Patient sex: F
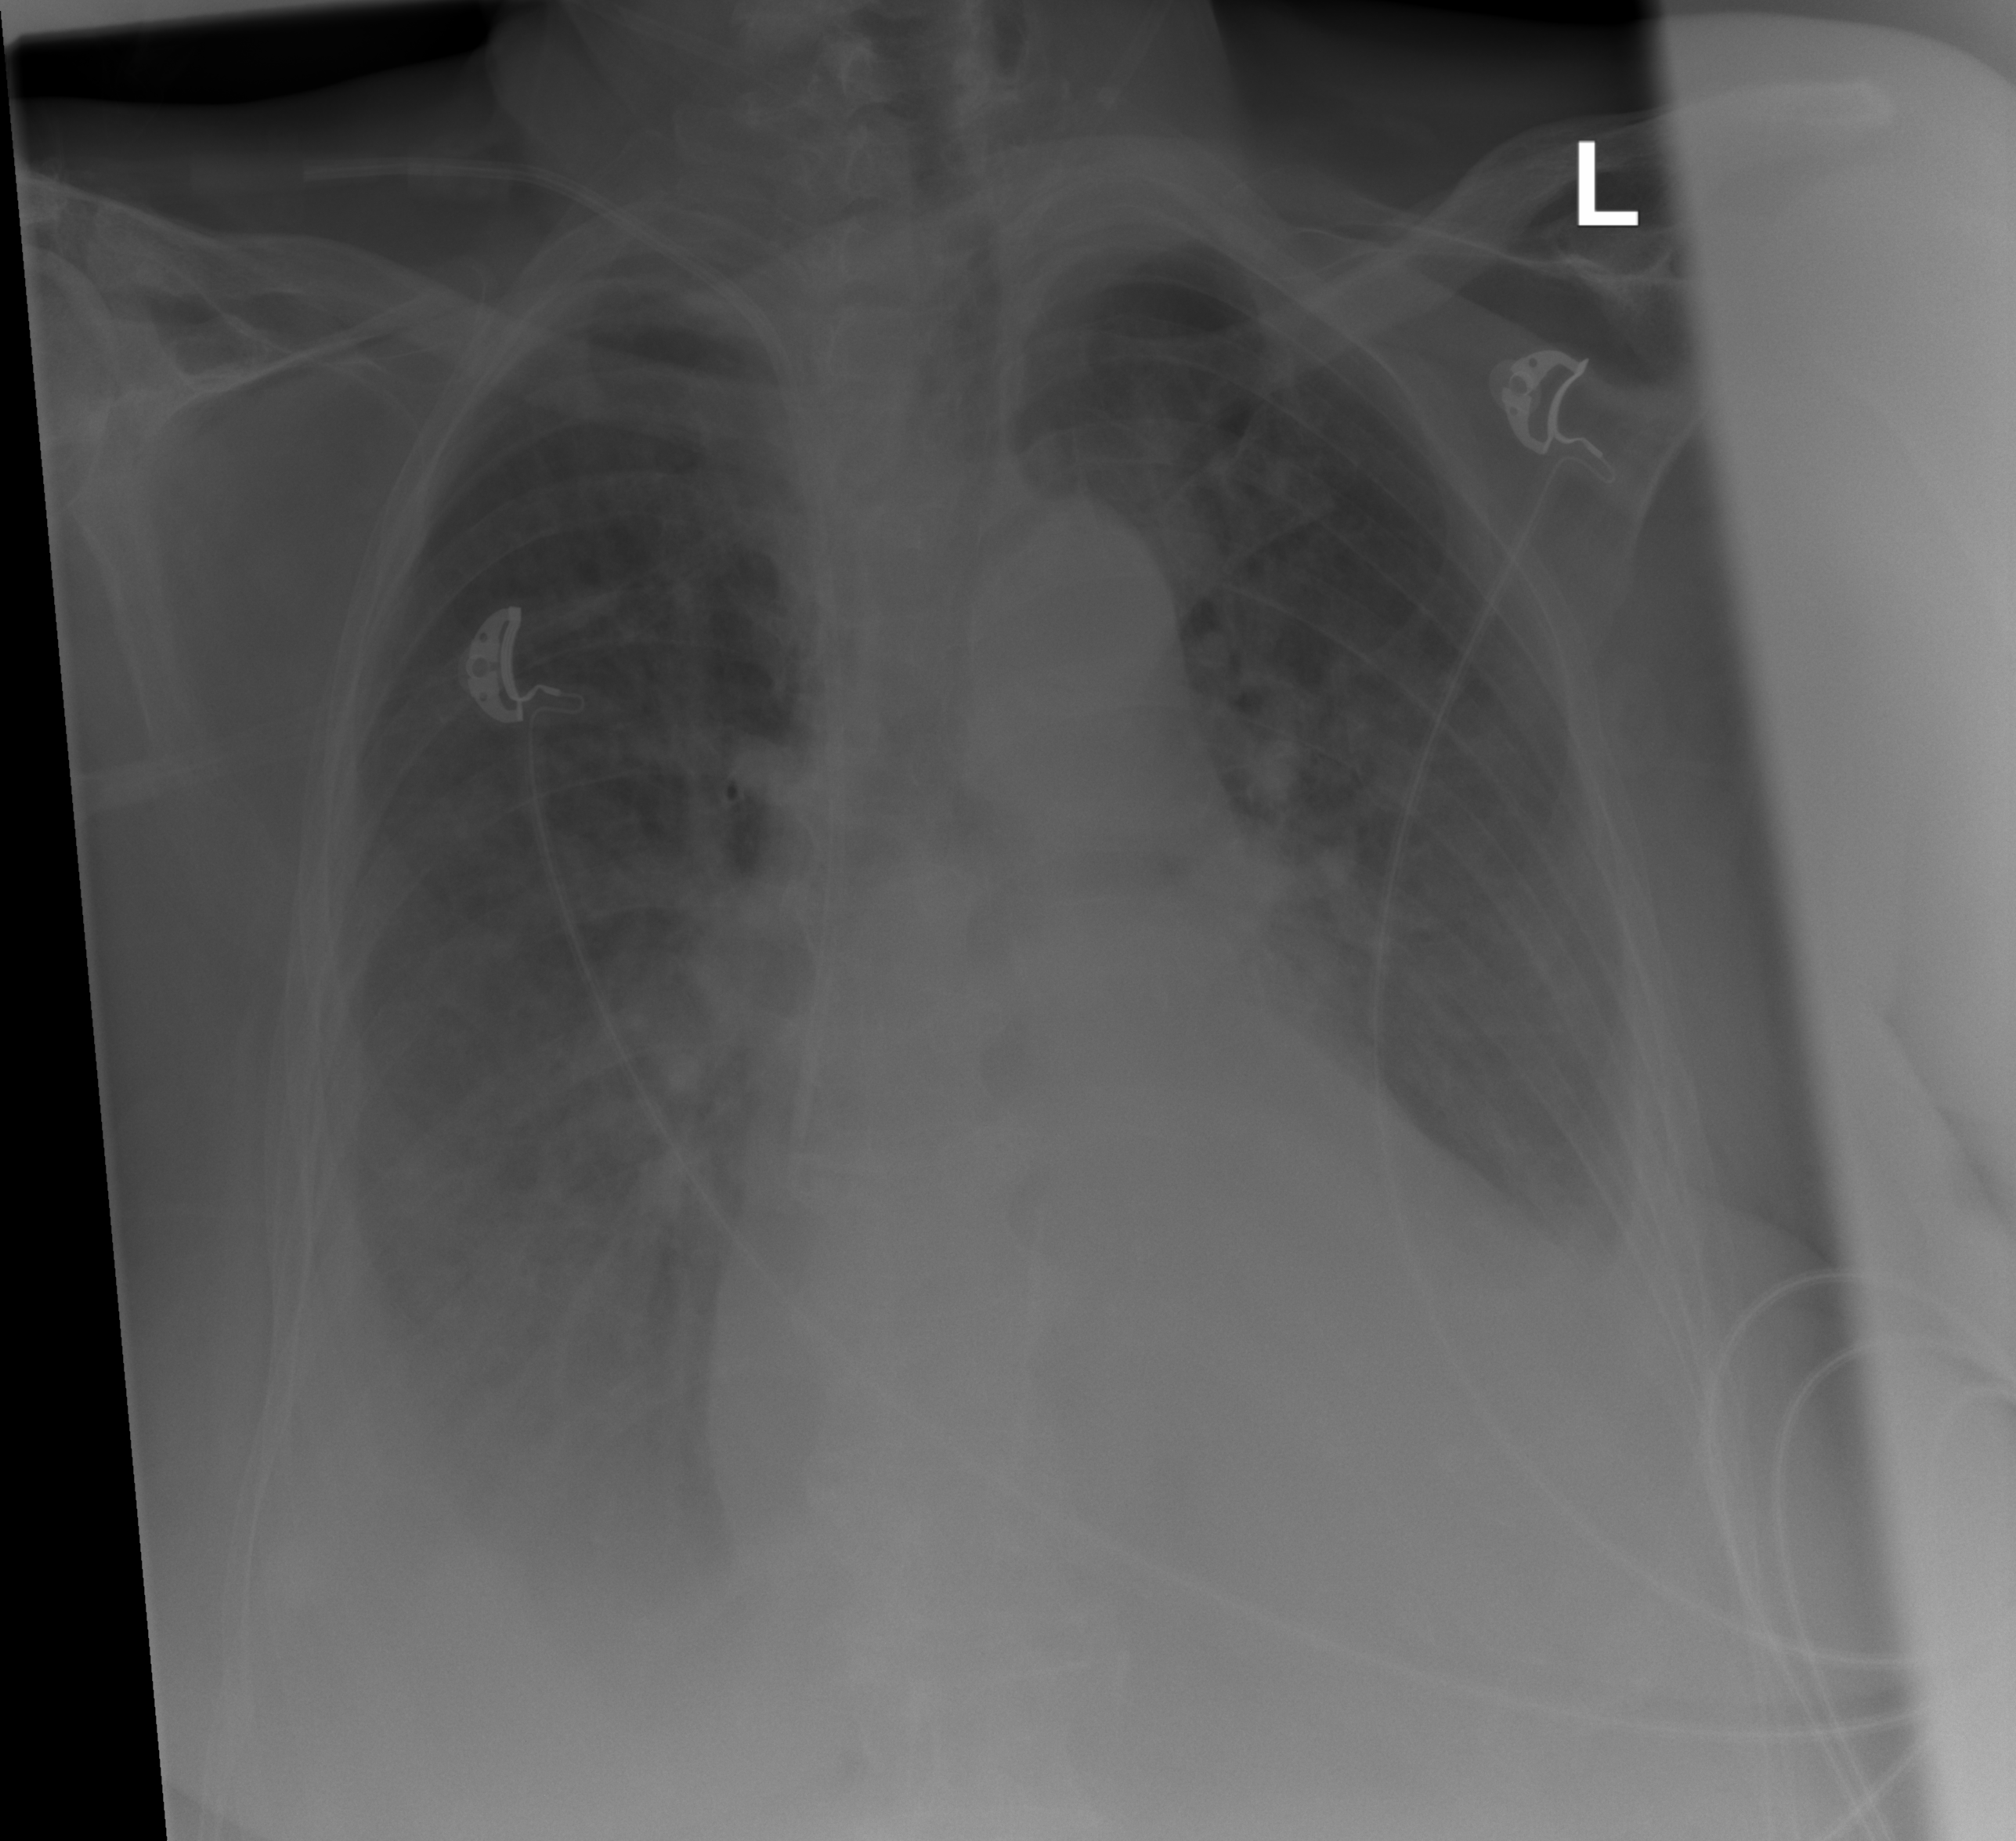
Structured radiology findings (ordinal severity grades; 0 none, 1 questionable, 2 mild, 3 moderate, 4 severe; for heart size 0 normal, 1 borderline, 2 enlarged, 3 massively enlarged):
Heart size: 2
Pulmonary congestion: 0
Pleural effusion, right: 3
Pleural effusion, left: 3
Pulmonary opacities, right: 1
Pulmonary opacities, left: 1
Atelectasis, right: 2
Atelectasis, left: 3